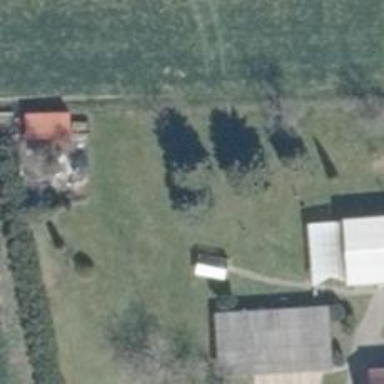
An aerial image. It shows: Garden with deciduous broadleaved trees.